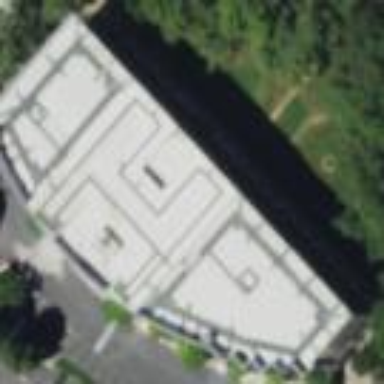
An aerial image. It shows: Commercial building.